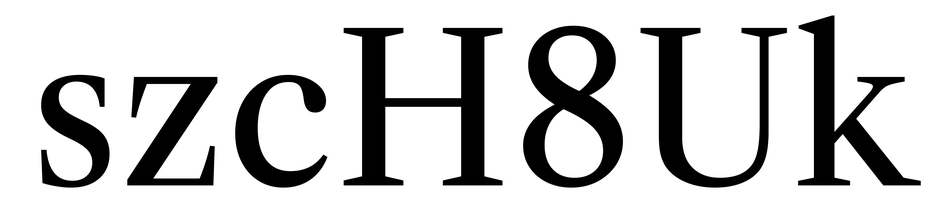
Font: LibreCaslonText_Regular